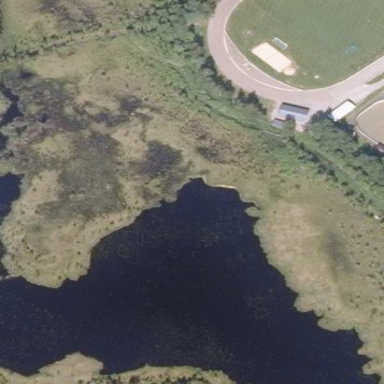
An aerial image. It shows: Bog wetland area.